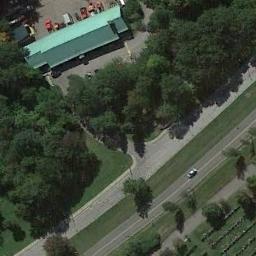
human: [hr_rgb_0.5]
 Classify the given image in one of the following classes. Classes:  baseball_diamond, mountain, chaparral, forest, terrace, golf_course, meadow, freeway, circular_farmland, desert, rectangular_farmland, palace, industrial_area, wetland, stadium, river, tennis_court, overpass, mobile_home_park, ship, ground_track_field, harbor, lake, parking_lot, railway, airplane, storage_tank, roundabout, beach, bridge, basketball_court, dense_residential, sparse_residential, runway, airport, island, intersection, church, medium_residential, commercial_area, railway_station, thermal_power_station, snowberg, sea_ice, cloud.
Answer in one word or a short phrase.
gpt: freeway